Question: I am currently using docker-compose up to run my apache airflow image which i get from docker.
However, when I try to run my pythonOperator(python script which contain additional libraries), errors occur when building the airflow.
My docker-compose.yml:
'''
version: '3'
services:
postgres:
image: postgres:9.6
environment:
- POSTGRES_USER=airflow
- POSTGRES_PASSWORD=airflow
- POSTGRES_DB=airflow
ports:
- "5432:5432"
webserver:
image: puckel/docker-airflow:1.10.1
build:
context: https://github.com/puckel/docker-airflow.git#1.10.1
dockerfile: Dockerfile
args:
AIRFLOW_DEPS: gcp_api
PYTHON_DEPS: sqlalchemy==1.2.0
restart: always
depends_on:
- postgres
environment:
- LOAD_EX=n
- EXECUTOR=Local
- FERNET_KEY=jsDPRErfv8Z_eVTnGfF8ywd19j4pyqE3NpdUBA_oRTo=
volumes:
- /dags:/usr/local/airflow/dags # My dags files
- /src:/usr/local/airflow/src # my src files and its the one that contain the new libraries
# Uncomment to include custom plugins
# - ./plugins:/usr/local/airflow/plugins
ports:
- "8085:8080"
command: webserver
healthcheck:
test: ["CMD-SHELL", "[ -f /usr/local/airflow/airflow-webserver.pid ]"]
interval: 30s
timeout: 30s
retries: 3
'''
The command i use when running docker:
'''
docker-compose up -d
'''
The error messsage I received.

Could anyone tell me how can I fix this error? How should I install new packages when I want to add more pythonOperators?
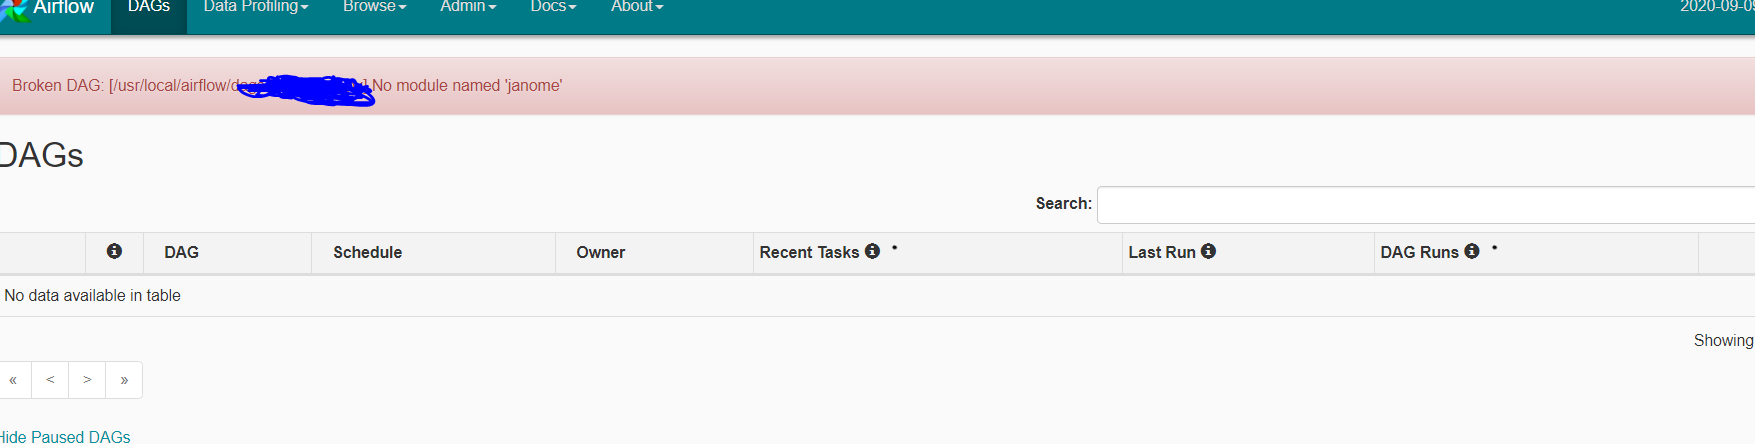
Answer: You can install in the docker your required libraries, that is quick solution:
Access the container id of airflow worker as root user
'''
CONTAINER ID IMAGE COMMAND CREATED STATUS PORTS NAMES
c73425b30981 puckel/docker-airflow:1.10.9 "/entrypoint.sh work..." 7 hours ago Up 7 hours 5555/tcp, 8080/tcp, 8793/tcp airflow_worker_1
'''
'docker exec -it --user root c73 /bin/bash'
Run apt get update
'root@c73425b30981:/usr/local/airflow# apt-get update'
Then install your python libraries
'root@c73425b30981:/usr/local/airflow# pip install Janome'
Then you will be able to use janome library